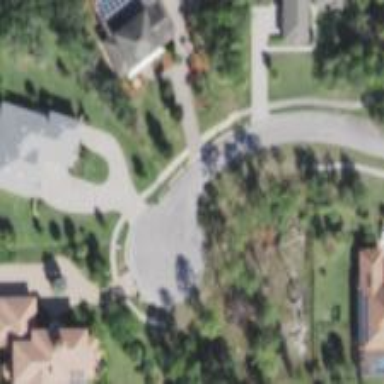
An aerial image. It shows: Turning circle on the road.